Question: I am putting inner join in my query.I have got the result but didn't know that how the data is coming in output.Can anyone tell me that how the Inner join matching the data.Below I am showing a image.There are two table(One or Two Table).

According to me that first row it should be Mohit but output is different. Please tell me.
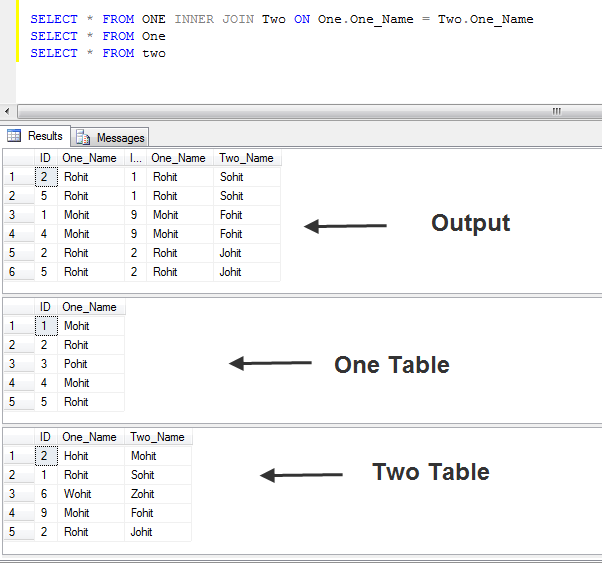
Answer: You have to sort it if you want the data to come back a certain way. When you say you are expecting "'Mohit'" to be the first row, I am assuming you say that because "'Mohit'" is the first row in the '[One]' table. However, when SQL Server joins tables, it doesn't necessarily join in the order you think.
If you want the first row from '[One]' to be returned, then try sorting by '[One].[ID]'. Alternatively, you can 'order by' any other column.